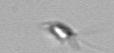
Label: Calciopappus